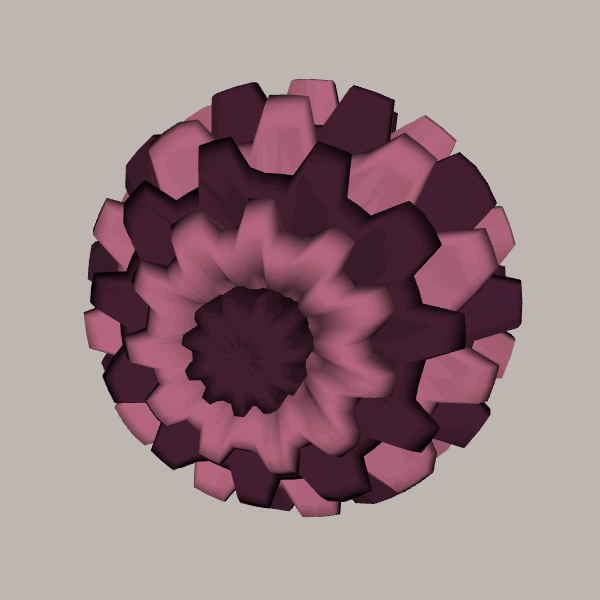
Background: light